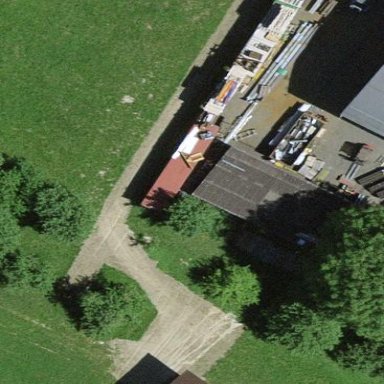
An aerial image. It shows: Garage building.